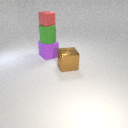
large brown metal cube to the right of large purple rubber cube